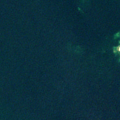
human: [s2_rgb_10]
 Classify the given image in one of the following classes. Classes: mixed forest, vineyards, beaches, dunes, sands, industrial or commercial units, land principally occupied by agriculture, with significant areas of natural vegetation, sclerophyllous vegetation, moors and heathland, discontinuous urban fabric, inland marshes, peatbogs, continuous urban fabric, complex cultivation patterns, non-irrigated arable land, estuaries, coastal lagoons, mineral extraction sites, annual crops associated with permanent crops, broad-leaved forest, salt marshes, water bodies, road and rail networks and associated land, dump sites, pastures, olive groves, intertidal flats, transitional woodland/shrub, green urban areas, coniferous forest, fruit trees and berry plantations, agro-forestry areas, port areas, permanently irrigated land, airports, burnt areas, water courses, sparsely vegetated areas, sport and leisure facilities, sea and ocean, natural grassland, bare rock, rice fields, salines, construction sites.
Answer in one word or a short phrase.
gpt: sea and ocean